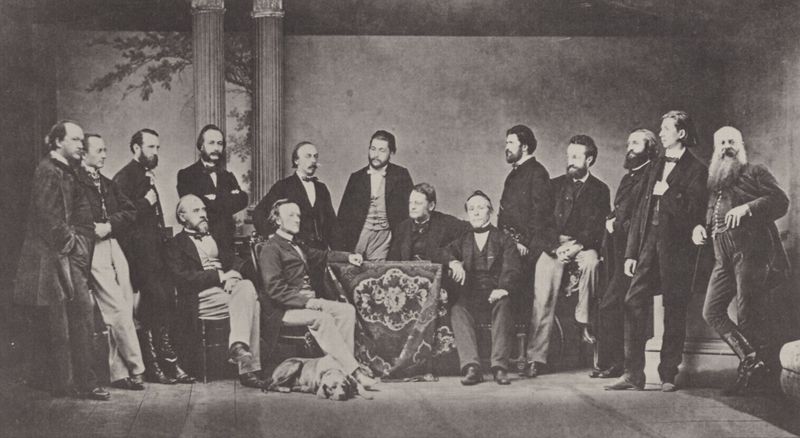
Titel: Richard Wagner im Kreise von Freunden und Verehrern vor der Uraufführung des "Tristan" in München
Künstler: Joseph Albert
Institution: unbekannt
Schlagwörter: baum, dunkel, gruppe, mann, schatten, weiß, impressionismus, menschen, sitzen, grau, hell, hintergrund, holz, licht, mitte, männer, raum, schwarz, stuhl, stühle, säule, säulen, tisch, zimmer, hund, tuch, gesellschaft, herren, teppich, versammlung, alt, anzug, anzüge, bart, bärte, hemd, hose, jacke, profile, schnurrbart, wand, arm, arme, bärtig, stehen, bild, gruppenporträt, männergruppe, porträt, tischdecke, boden, pose, sitzend, stehend, decke, personen, bühne, fliegen, lächeln, terrasse, bein, ecke, unterhaltung, parkett, schuhe, fahne, hosen, hof, bühnenbild, dielen, loge, saal, lehnen, frack, tapete, club, holzboden, runde, dekor, bretter, liegend, knöpfe, fliege, sakko, weste, masche, foto, fotografie, photographie, posen, berlin, schwarz weiss, künstler, bayreuth, richard wagner, wagner, jacken, reihe, posieren, stiefel, schuh, gruppenbild, kapitell, jagdhund, historismus, kanneluren, westen, blauer reiter, sezession, verein, die brücke, fotostudio, raun, schwarz-weis, gestellt, künstlergruppe, gruppenfoto, formal, hunf, nebeneinander, fracks, gruppiert, studioaufnahme, hiund, schattem, tischdeck, ann, süule, ß, 1870, mascherl, säulen atelier